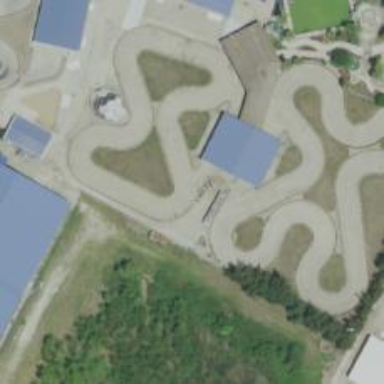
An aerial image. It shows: Karting raceway for sports activities.